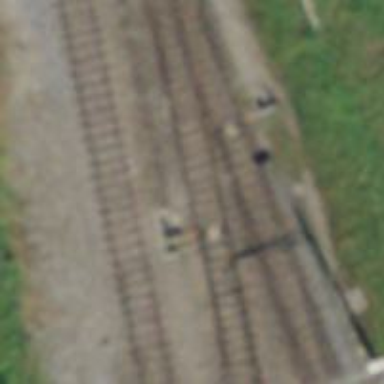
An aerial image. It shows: Railway switch.